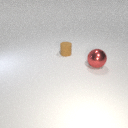
small brown rubber cylinder behind large red metal sphere